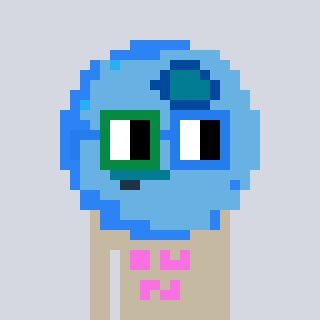
a pixel art character with square green and blue glasses, a blueberry-shaped head and a bege-colored body on a cool background